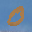
Label: 0